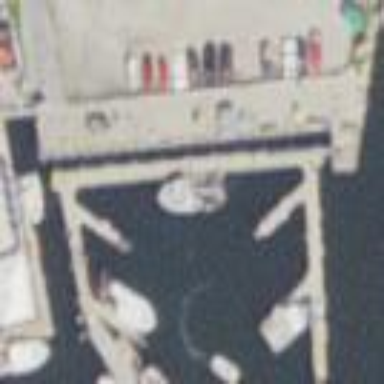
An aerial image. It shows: Marina on leisure land.